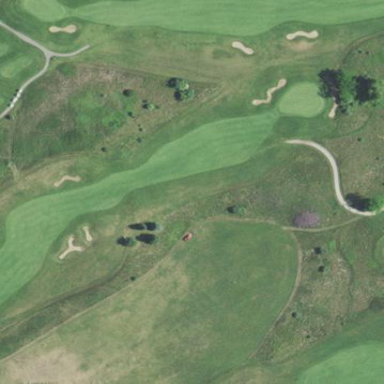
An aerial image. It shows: Rough area on grassy golf course.